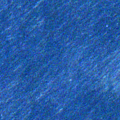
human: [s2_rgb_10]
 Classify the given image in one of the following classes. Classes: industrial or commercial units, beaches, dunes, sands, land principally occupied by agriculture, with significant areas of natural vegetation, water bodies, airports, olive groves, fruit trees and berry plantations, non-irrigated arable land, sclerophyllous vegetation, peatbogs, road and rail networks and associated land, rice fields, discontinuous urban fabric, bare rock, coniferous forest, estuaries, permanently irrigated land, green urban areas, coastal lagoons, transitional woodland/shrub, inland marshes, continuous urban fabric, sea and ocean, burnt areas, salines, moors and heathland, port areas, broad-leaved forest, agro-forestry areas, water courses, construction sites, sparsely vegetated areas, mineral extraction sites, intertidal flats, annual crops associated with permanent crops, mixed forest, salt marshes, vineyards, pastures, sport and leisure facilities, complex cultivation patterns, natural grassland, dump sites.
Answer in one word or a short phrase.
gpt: sea and ocean